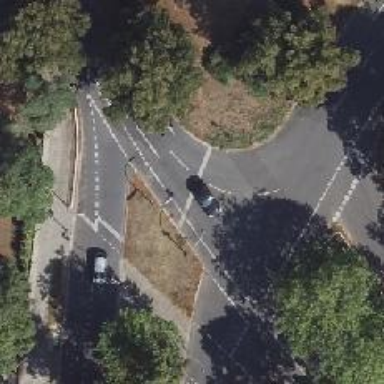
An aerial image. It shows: Tertiary road with asphalt surface leading to circular junction.